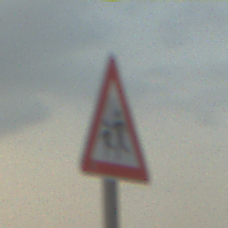
Verkehrszeichen: KinderRechts
Umgebung: Outdoor, Suburban
Tageszeit: SunriseSunset
Wetter: PartlyCloudy
Licht: Natural
Jahreszeit: NotSpecified
Kontrast: MediumContrast